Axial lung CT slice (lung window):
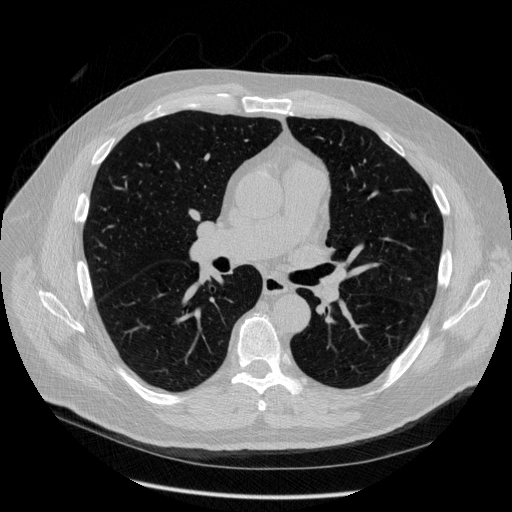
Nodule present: no